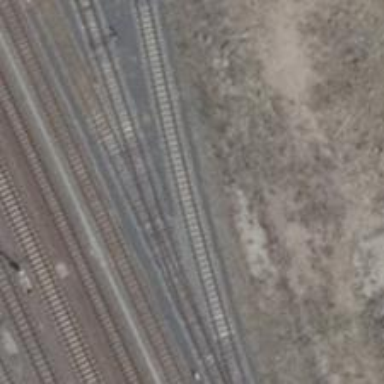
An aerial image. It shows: Railway yard in service.